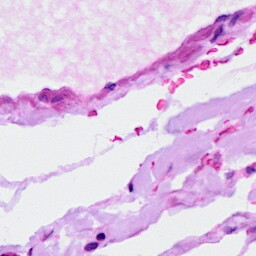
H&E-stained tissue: Ovarian